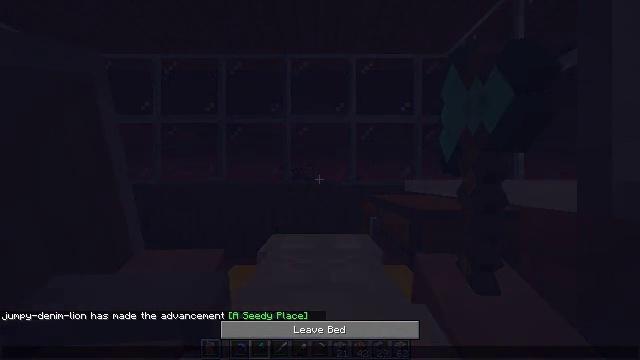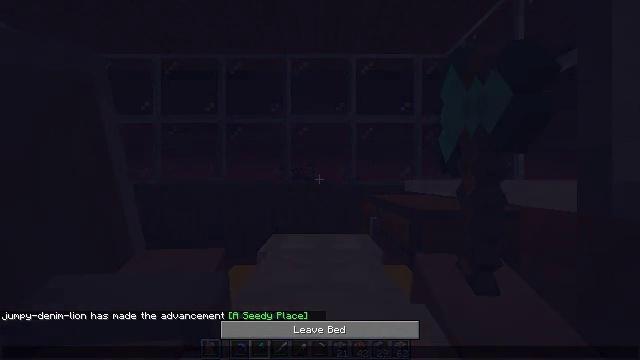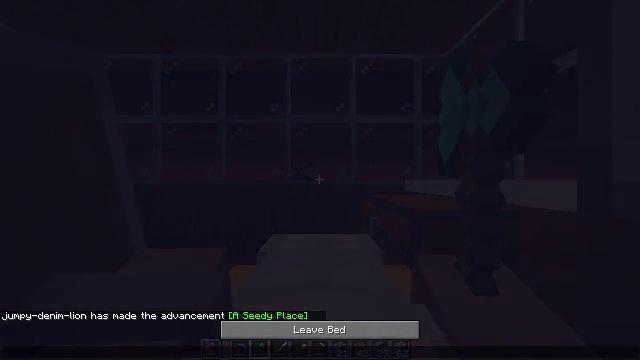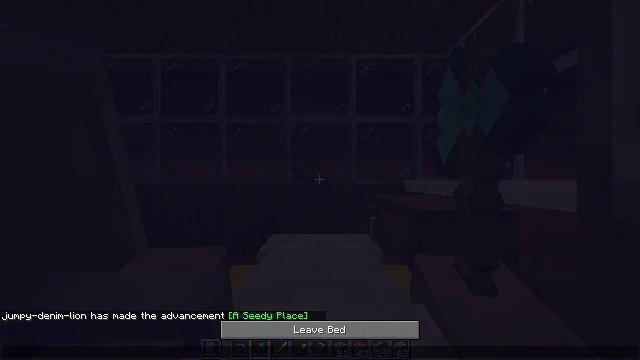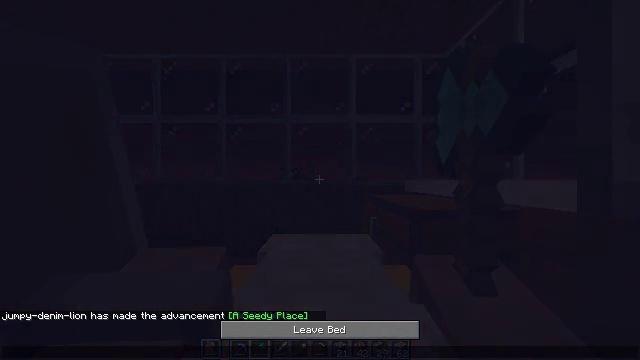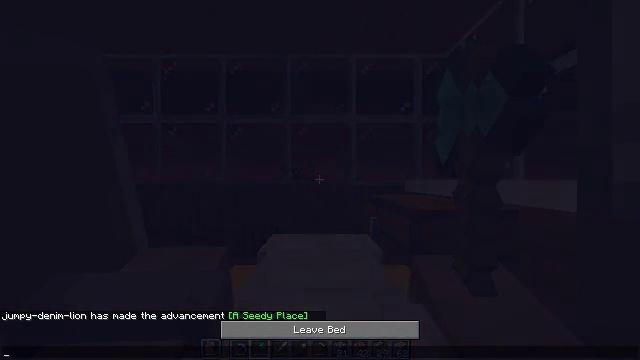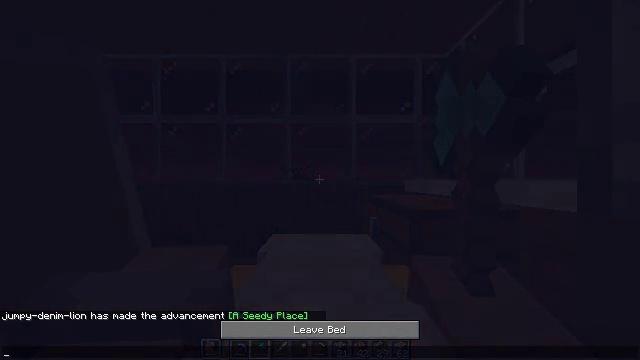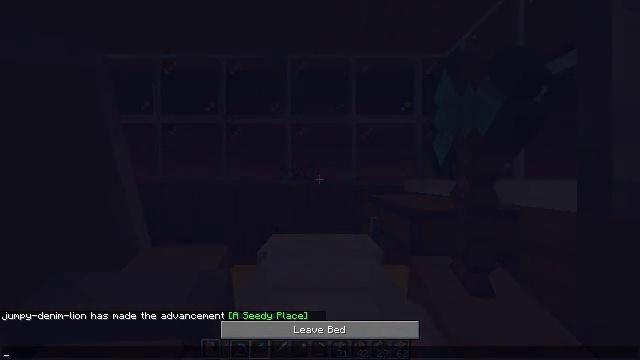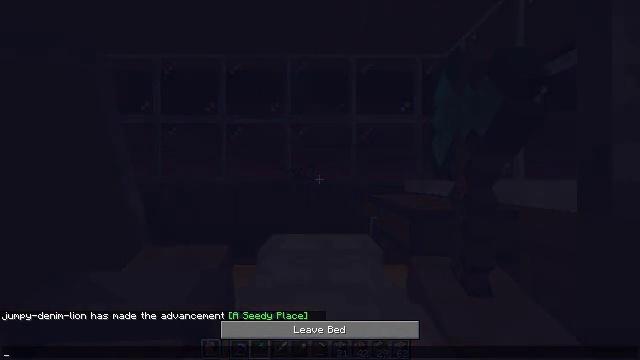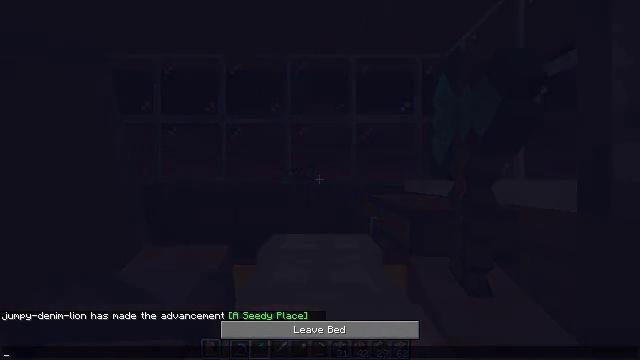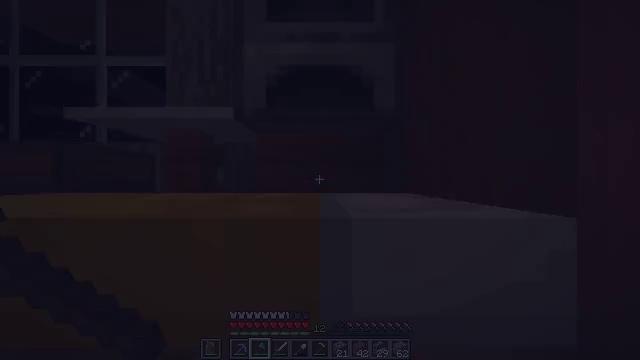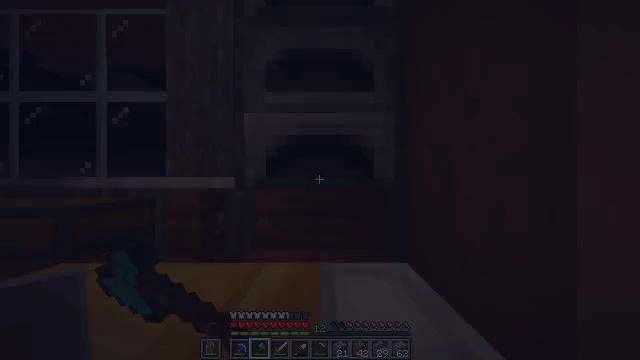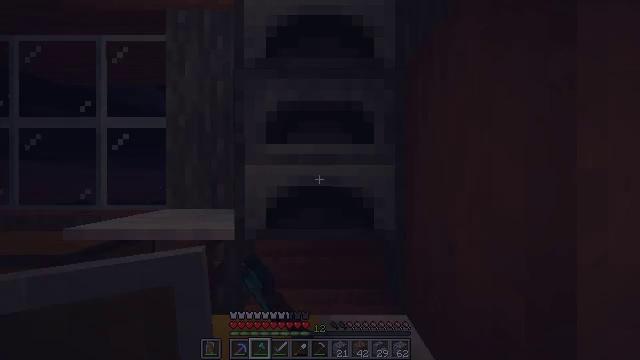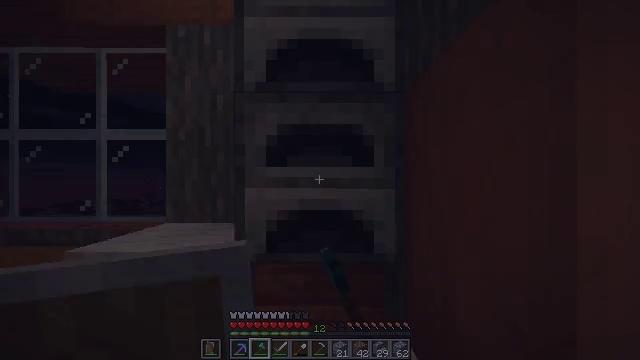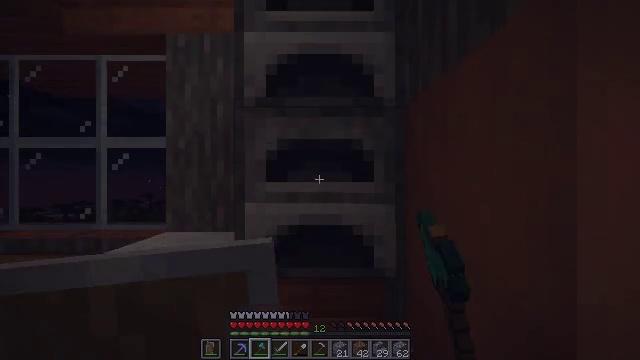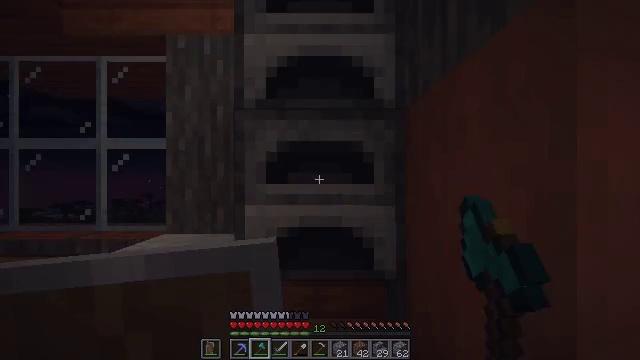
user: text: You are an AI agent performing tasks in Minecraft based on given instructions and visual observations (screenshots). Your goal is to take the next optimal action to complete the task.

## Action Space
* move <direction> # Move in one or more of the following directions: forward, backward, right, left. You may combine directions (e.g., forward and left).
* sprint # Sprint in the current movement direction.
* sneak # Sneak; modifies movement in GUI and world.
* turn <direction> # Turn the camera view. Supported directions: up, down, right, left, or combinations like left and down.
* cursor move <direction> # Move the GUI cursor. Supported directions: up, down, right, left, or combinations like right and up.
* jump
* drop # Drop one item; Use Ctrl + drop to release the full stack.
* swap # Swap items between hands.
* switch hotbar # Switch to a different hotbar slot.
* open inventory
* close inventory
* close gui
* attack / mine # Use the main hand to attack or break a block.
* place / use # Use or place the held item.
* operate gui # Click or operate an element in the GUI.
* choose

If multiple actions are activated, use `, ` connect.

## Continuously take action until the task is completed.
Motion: motion action
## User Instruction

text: Break the existing acacia planks.
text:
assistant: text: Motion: no_op
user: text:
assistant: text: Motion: no_op
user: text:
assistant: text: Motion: no_op
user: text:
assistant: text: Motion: no_op
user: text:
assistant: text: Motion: no_op
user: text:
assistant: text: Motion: no_op
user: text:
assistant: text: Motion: no_op
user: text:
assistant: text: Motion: no_op
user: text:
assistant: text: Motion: no_op
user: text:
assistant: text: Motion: no_op
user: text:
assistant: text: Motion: close gui
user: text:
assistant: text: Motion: no_op
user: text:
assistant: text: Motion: no_op
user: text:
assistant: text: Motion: no_op
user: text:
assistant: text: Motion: no_op
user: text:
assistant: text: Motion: no_op
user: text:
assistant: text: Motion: no_op
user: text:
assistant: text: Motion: no_op
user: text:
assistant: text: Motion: no_op
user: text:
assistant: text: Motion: no_op
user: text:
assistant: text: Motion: no_op
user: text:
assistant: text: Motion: no_op
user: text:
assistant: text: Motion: turn left and up
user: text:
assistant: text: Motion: turn right and up
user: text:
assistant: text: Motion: turn right and up
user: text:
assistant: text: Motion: turn up
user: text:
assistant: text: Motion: turn up
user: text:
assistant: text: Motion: no_op
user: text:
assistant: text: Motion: no_op
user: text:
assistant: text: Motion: turn left and down